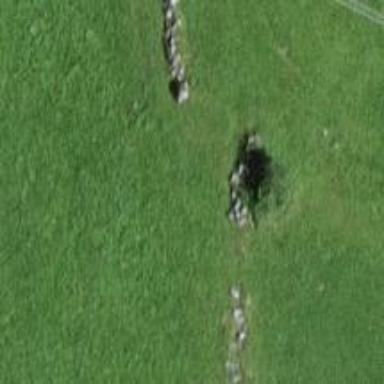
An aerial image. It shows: Wall made of dry stone.